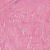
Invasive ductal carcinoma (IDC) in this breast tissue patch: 1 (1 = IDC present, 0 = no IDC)